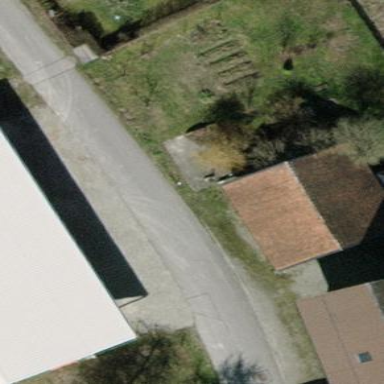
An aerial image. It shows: Shed.